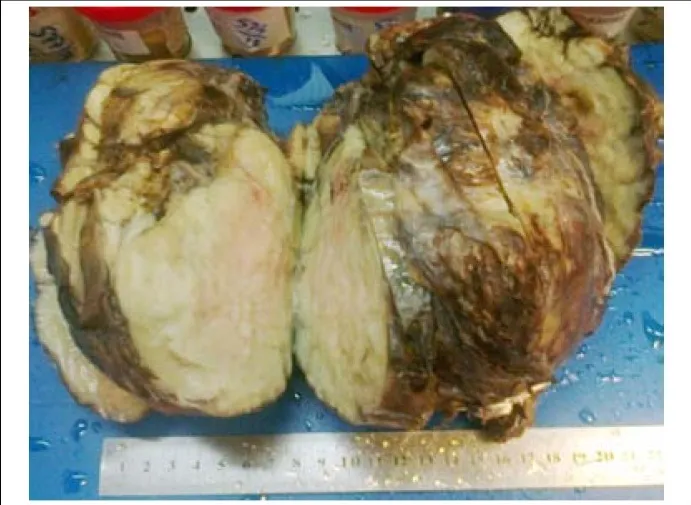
View of a single multi nodular encapsulated pale white firm piece of tissue after removal.
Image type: medical_photograph (other_medical_photograph)